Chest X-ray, AP view. Patient: 65 years old, sex M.
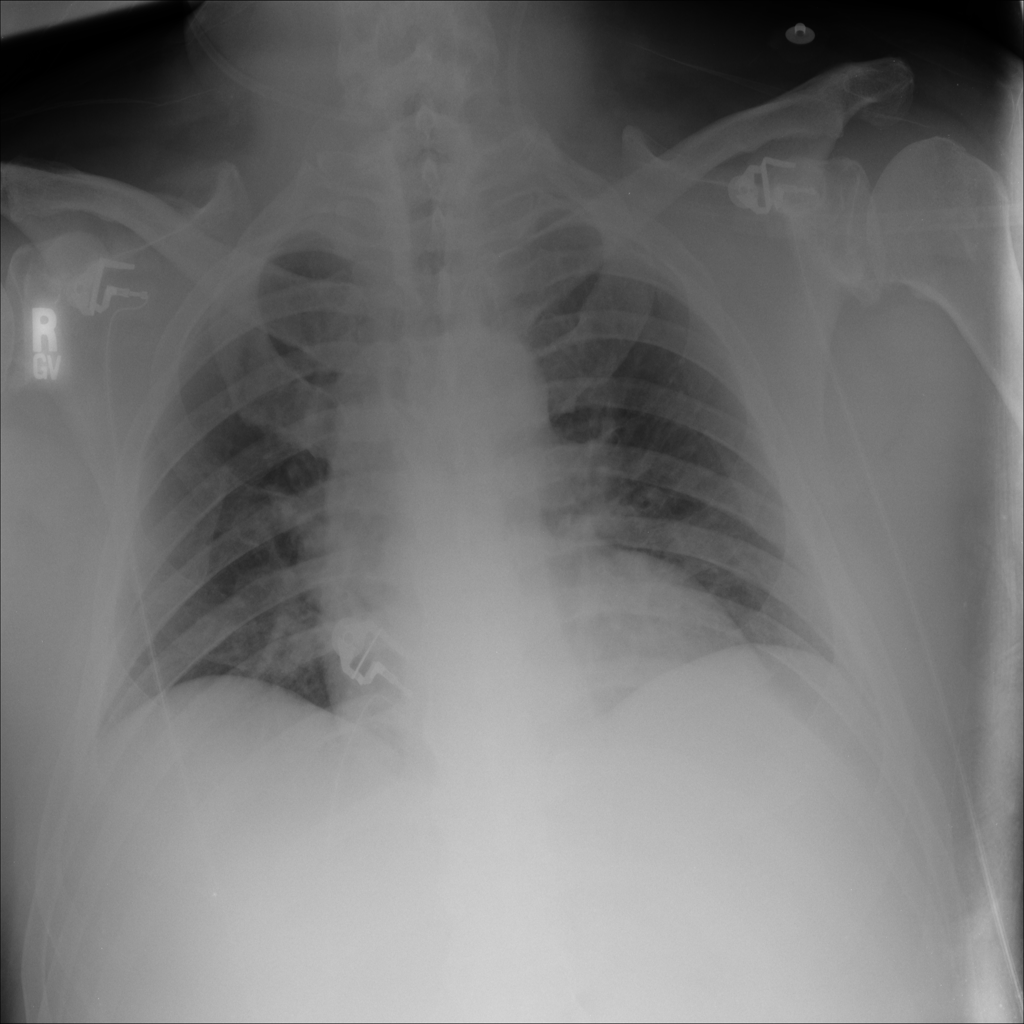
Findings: No Finding